Field crop: maize
Growth stage: 2
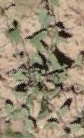
Species: convolvulus